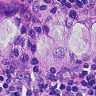
Metastatic tissue present: yes